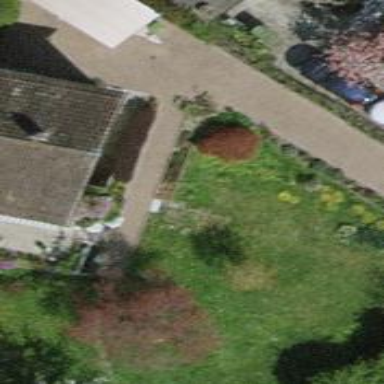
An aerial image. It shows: Garden surrounded by fence.